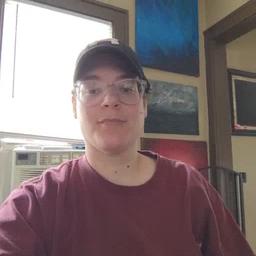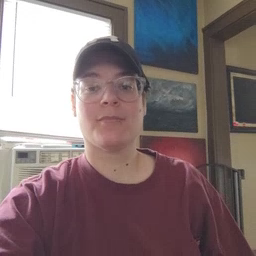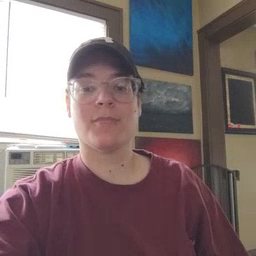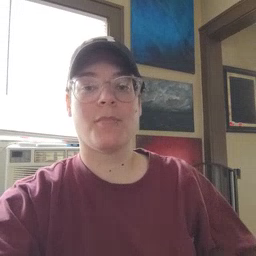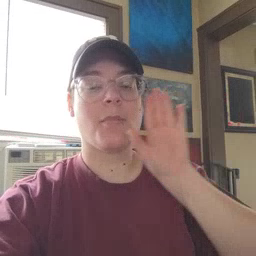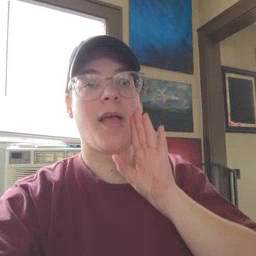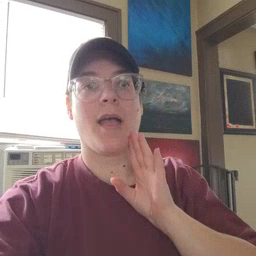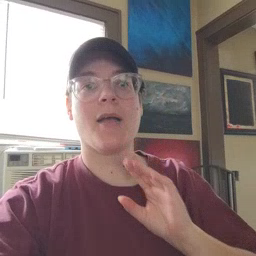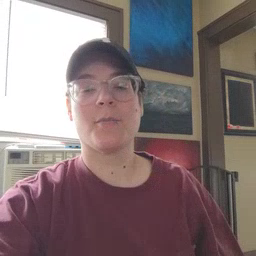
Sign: brown